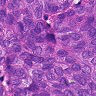
Metastatic tissue present: yes